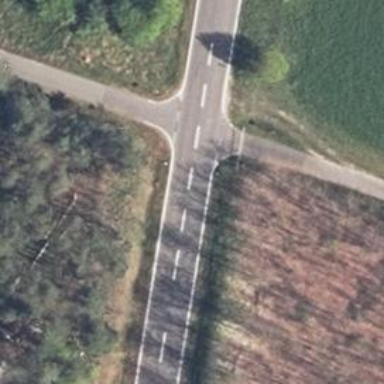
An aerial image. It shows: Asphalt cycleway.